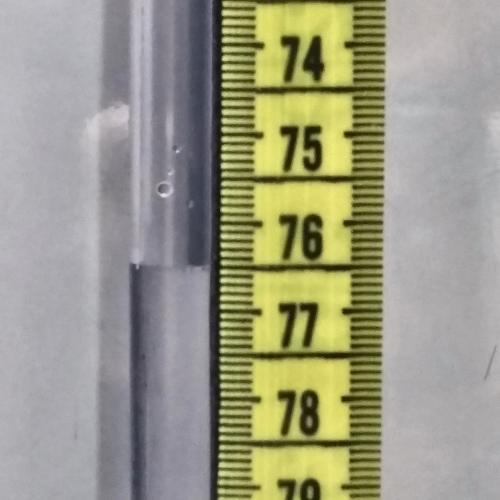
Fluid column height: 76.5 cm